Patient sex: F
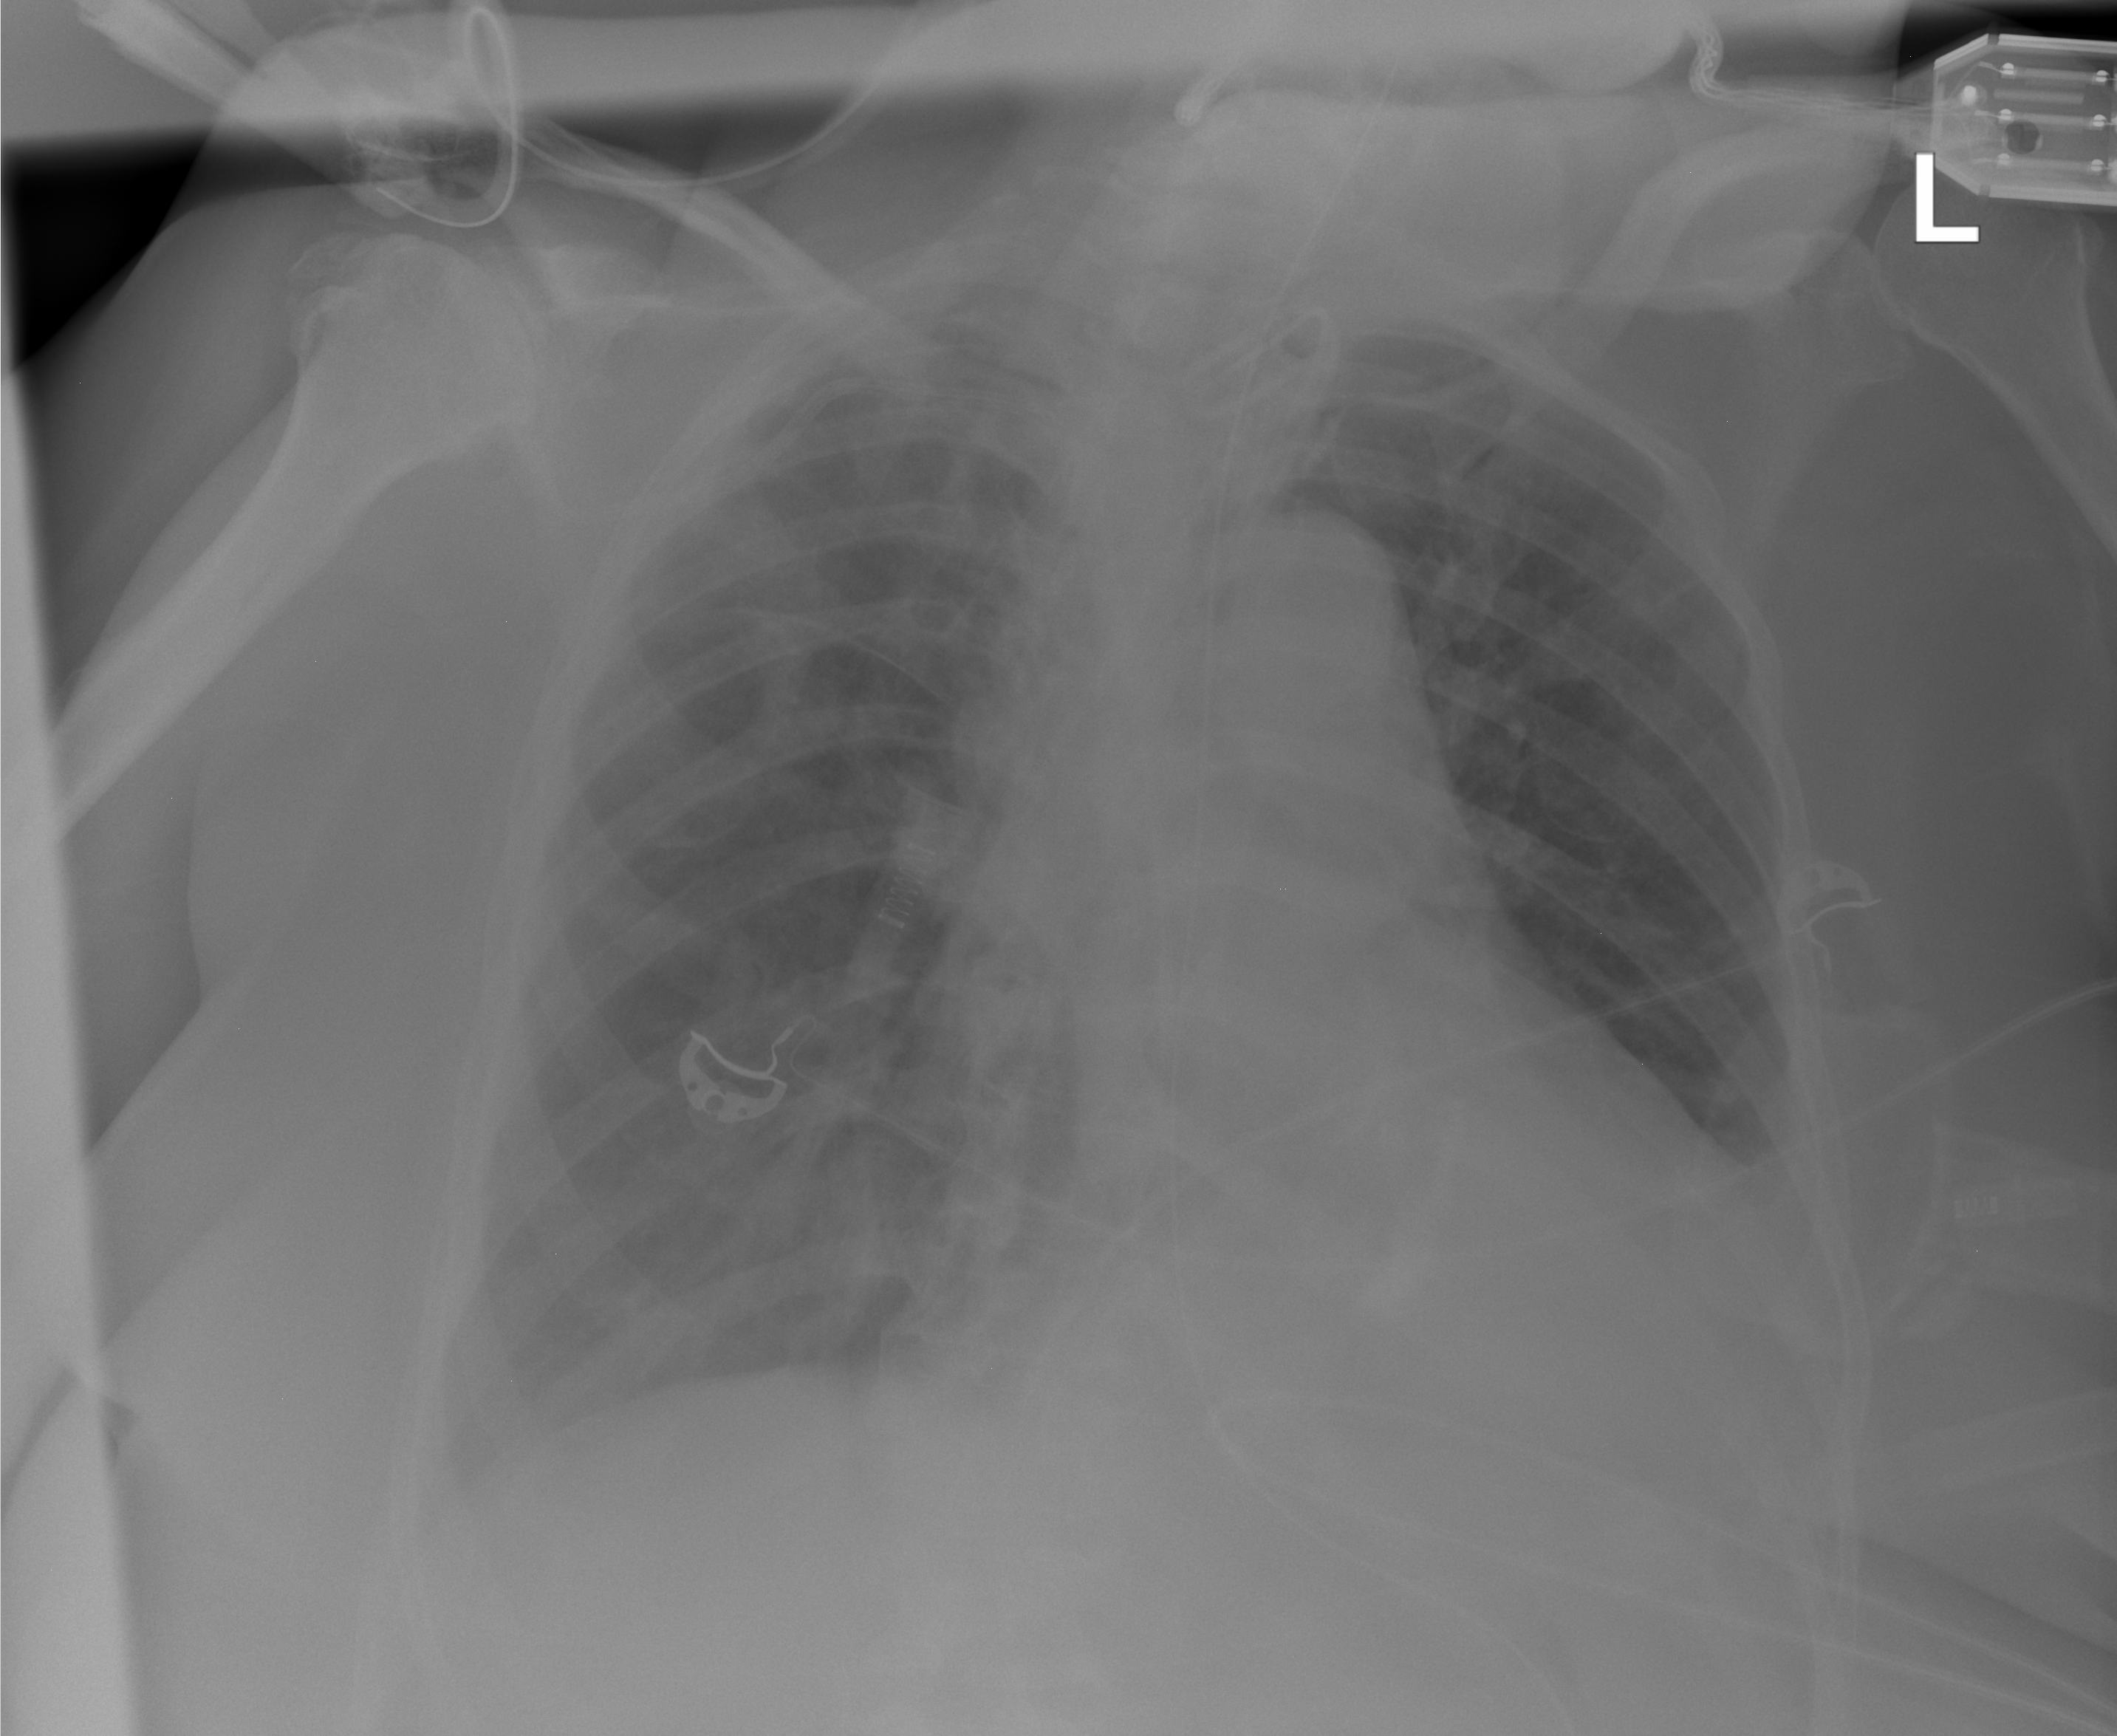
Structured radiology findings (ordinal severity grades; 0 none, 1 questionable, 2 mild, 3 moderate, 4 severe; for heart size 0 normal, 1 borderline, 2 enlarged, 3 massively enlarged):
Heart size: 2
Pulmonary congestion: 2
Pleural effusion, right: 2
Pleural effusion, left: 0
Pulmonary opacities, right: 2
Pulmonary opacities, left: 0
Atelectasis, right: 0
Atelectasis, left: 2